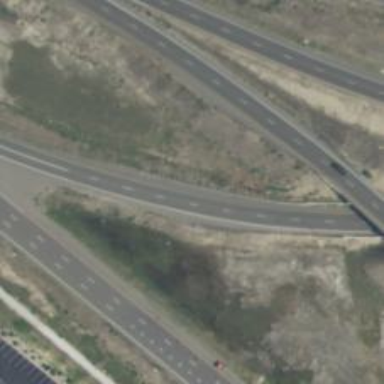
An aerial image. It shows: Trunk_link road with grade1 asphalt surface.